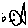
Label: fish